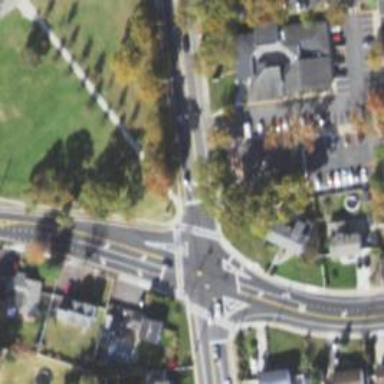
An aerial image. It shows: Marked crossing on the road.